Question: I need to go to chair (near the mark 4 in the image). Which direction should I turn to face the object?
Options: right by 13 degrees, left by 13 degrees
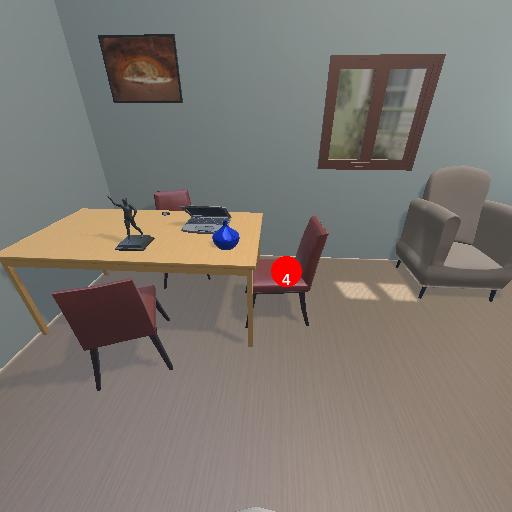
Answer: right by 13 degrees